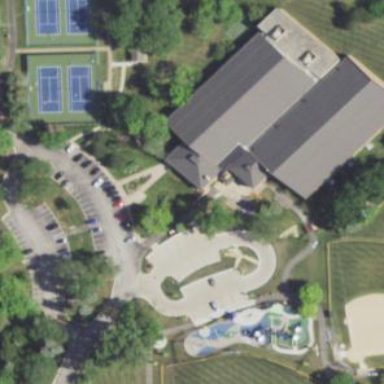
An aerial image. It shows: Building at sports center dedicated to tennis.